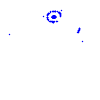
Particle: pion